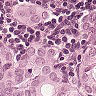
Metastatic tissue present: yes